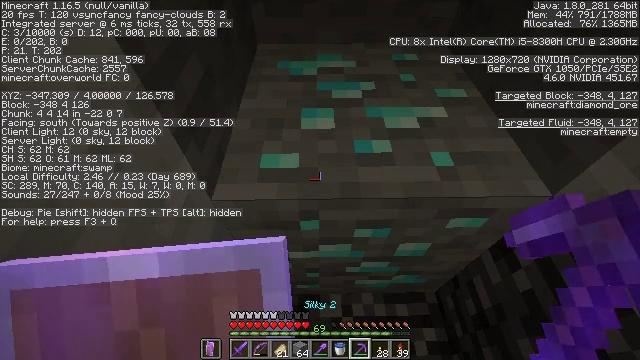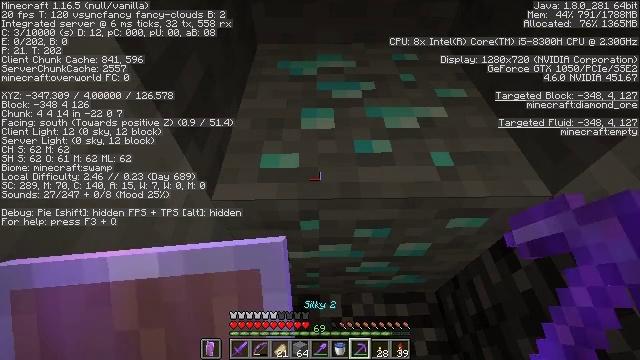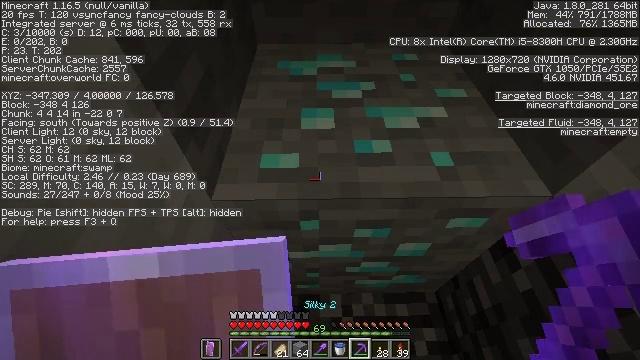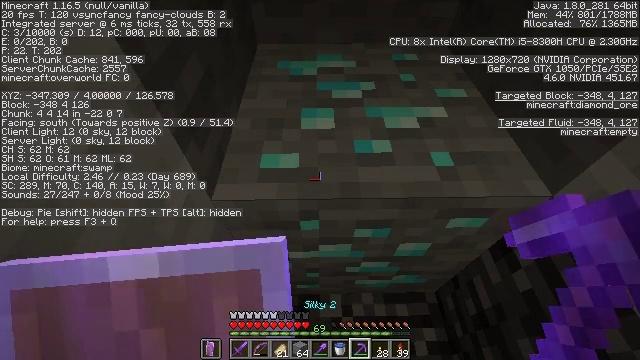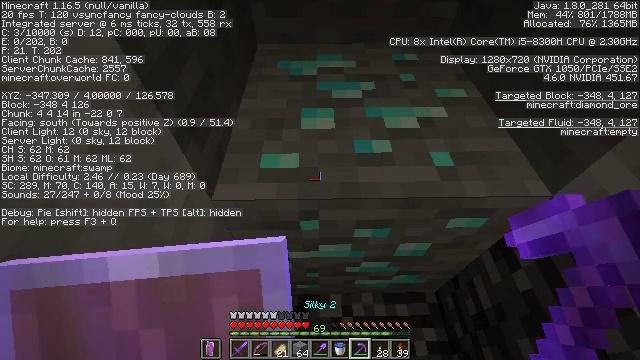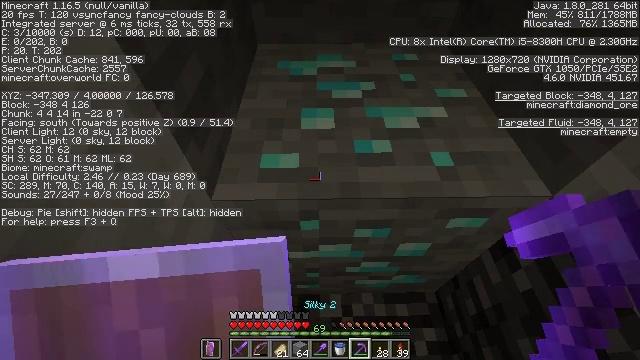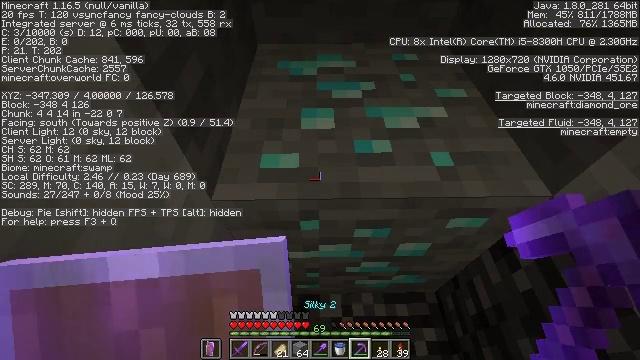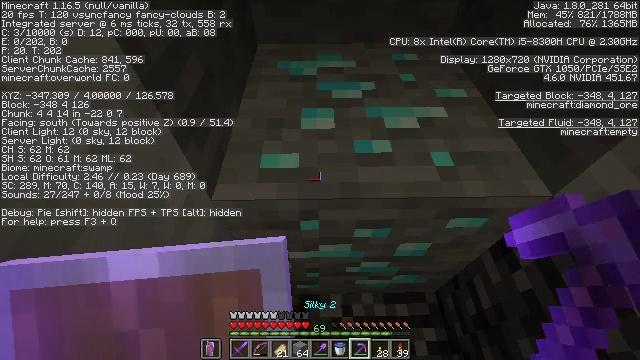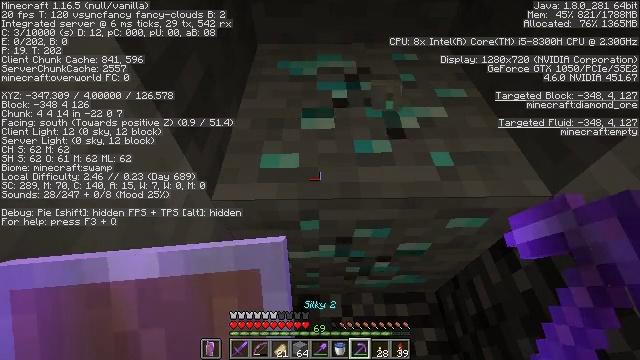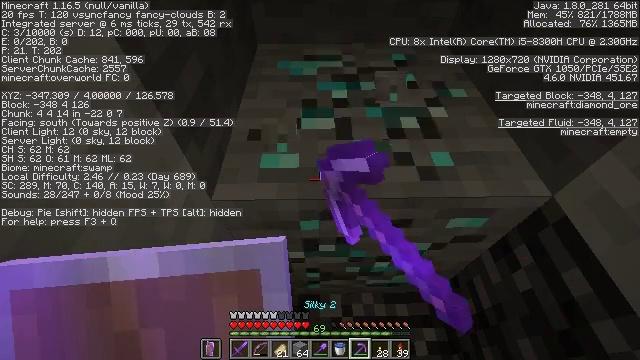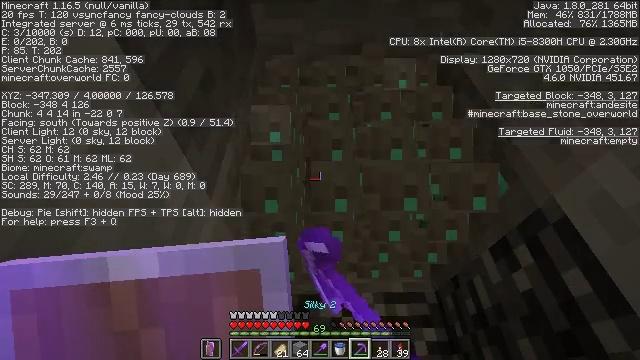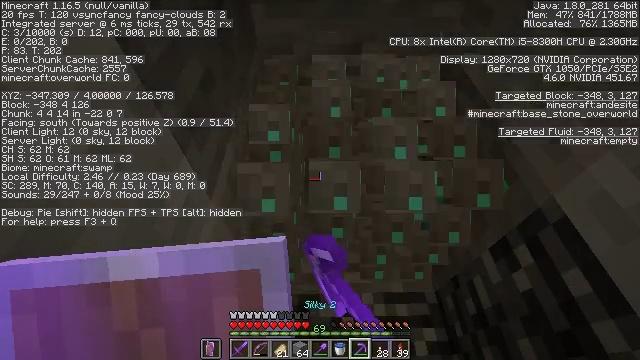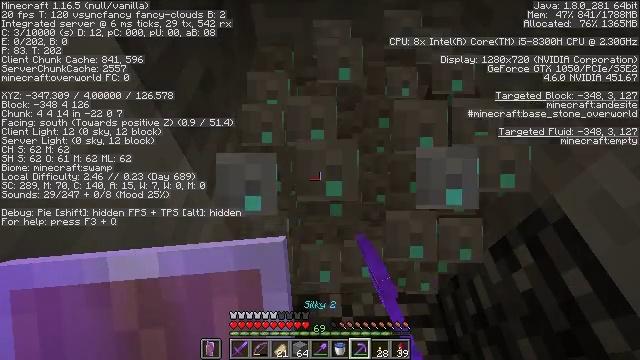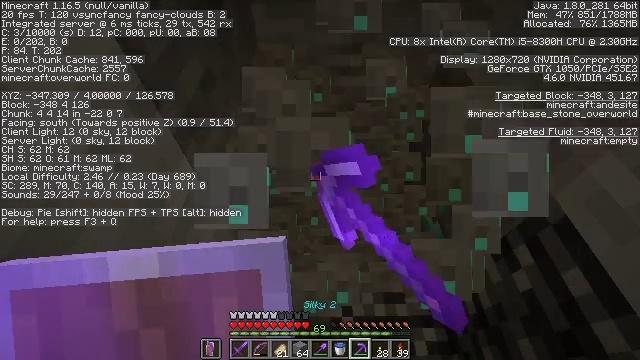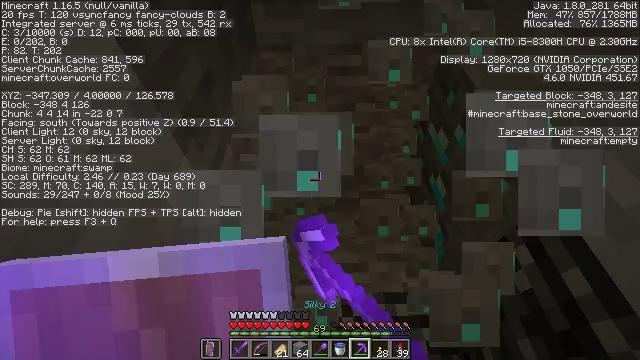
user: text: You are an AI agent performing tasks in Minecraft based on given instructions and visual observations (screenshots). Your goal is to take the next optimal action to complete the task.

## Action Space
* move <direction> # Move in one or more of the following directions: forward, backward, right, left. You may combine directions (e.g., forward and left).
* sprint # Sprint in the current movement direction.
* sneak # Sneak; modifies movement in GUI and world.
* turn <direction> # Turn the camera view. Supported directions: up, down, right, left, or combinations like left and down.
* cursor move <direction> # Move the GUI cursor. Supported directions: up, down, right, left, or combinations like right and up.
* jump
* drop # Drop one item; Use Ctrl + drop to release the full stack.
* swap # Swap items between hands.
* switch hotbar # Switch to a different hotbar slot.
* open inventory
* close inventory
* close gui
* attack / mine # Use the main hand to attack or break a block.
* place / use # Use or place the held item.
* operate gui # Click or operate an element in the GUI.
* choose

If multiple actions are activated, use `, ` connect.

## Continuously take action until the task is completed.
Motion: motion action
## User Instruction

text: Mine the diamond ore underground.
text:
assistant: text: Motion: no_op
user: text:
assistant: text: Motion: no_op
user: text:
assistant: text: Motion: no_op
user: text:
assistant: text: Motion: no_op
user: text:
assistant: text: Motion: no_op
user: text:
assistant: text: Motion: no_op
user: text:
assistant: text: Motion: no_op
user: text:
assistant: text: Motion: attack / mine
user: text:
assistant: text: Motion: attack / mine
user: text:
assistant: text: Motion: attack / mine
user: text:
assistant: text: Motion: attack / mine
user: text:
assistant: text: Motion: attack / mine
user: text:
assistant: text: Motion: attack / mine
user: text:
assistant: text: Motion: attack / mine
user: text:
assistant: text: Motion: no_op